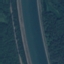
Land use / land cover class: River